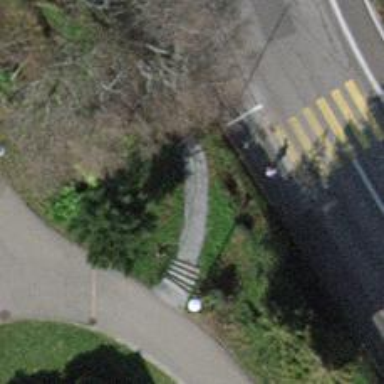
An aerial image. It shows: Road with steps.